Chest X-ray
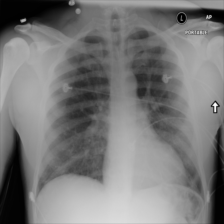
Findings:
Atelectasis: negative
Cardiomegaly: negative
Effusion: negative
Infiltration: negative
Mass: negative
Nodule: negative
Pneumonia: negative
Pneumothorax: negative
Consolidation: negative
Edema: negative
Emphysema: negative
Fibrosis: negative
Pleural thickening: negative
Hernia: negative